七年级 · 解析几何
(本小题 8.0 分)

数轴上点 $A, C$ 对应的数分别是 $a, c$, 且 $a, c$ 满足: $|a+6|+(c-1)^{2}=0$, 点 $B$ 对应的数是 -2 .

(1)填空: $a=$ ,$c=$ ; 在数轴上描出点 $A, B, C ;$

(2) 若点 $M$ 在数轴上对应的数为 $m$, 且满足 $|m-1|+|m+6|=15$, 则 $m=$

(3)若 $A, B$ 两点同时沿数轴正方向匀速运动, 点 $A$ 的速度为每秒 2 个单位长度, 点 $B$ 的速度为每秒 1 个单位长度, 在运动过程中, 点 $A$ 到点 $C$ 的距离是点 $B$ 到点 $C$ 距离的 3 倍时, 点 $A$ 对应的数是多少？
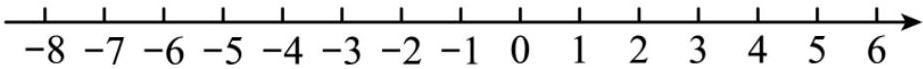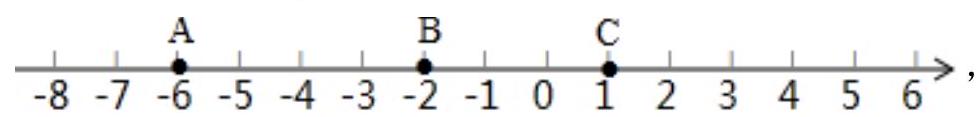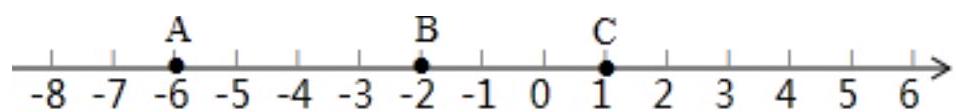
答案: 解: $(1)-6,1$;(2) -10 或5;(3) 设 $t$ 秒时, 点 $A$ 到点 $C$ 的距离是点 $B$ 到点 $C$ 距离的 3 倍,则此时点 $A$ 表示的数为 $-6+2 t$, 点 $B$ 表示的数为 $-2+t$,则 $|-6+2 t-1|=3|-2+t-1|$,,整理, 得: $|2 t-7|=3|t-3|$,$	herefore 2 t-7=3(t-3)$ 或 $2 t-7=-3(t-3)$,解得: $t=2$ 或 $t=\frac{16}{5}$,$\therefore$ 点 $A$ 表示的数为 -2 或 $\frac{2}{5}$,答: 点 $A$ 到点 $C$ 的距离是点 $B$ 到点 $C$ 距离的 3 倍, 点 $A$ 对应的数为 -2 或 $\frac{2}{5}$.
解析: 本题考查了数轴, 非负数的性质, 解题关键是要读懂题目的意思, 根据题目给出的条件, 找出合适的等量关系列出方程, 再求解.(1)根据非负数的性质得出 $a 、 c$ 的值, 再在数轴上描点即可得;(2) 分 $m<-6 、-6 \leq m \leq 1 、 m>1$ 三种情况去绝对值符号, 再解所得方程可得;(3) 设运动时间为 $t$, 则点 $A$ 表示的数为 $-6+2 t$, 点 $B$ 表示的数为 $-2+t$, 根据点 $A$ 到点 $C$ 的距离是点 $B$ 到点 $C$ 距离的 3 倍列出方程 $|-6+2 t-1|=3|-2+t-1|$, 解之可得.## 【解答】解: (1) $\because|a+6|+(c-1)^{2}=0$,$\therefore a+6=0$ 且 $c-1=0$,解得: $a=-6 、 c=1$,数轴如图所示:,,故答案为 $-6 、 1$;(2)若 $m<-6$, 则 $1-m-m-6=15$, 解得: $m=-10$;若 $-6\leq m \leq 1$ 时, $1-m+m+6=7
eq 15$, 此情况不存在;若 $m>1$, 则 $m-1+m+6=15$, 解得: $m=5$;综上, $m=-10$ 或 5, 故答案为 -10 或 5 ;(3)见答案.